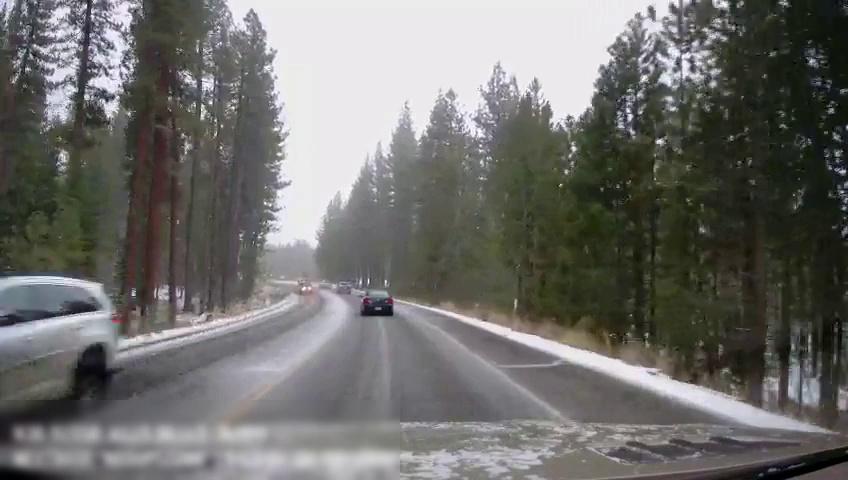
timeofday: Day
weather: Snowy
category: Drivable Space
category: Vehicles | SUV
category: Vehicles | Car
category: Vehicles | Car
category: Lanes | Opposite Lane
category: Lanes | Opposite Lane
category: Lanes | Current Lane